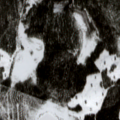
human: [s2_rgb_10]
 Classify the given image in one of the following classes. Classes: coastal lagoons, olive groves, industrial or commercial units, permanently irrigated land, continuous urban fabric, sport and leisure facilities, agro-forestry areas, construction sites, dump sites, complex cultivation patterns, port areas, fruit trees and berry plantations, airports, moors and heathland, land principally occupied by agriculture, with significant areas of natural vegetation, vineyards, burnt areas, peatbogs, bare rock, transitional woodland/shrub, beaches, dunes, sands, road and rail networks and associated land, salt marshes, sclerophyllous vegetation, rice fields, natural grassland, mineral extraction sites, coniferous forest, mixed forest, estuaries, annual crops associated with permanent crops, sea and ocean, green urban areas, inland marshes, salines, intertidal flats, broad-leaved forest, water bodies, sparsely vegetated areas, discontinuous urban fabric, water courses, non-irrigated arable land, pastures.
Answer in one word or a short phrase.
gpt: coniferous forest, mixed forest, transitional woodland/shrub